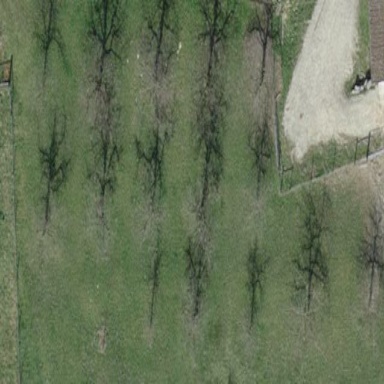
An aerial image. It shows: Orchard.